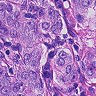
Metastatic tissue present: yes